Field crop: maize
Growth stage: 2
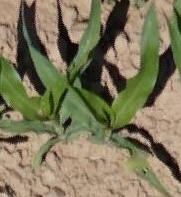
Species: maize